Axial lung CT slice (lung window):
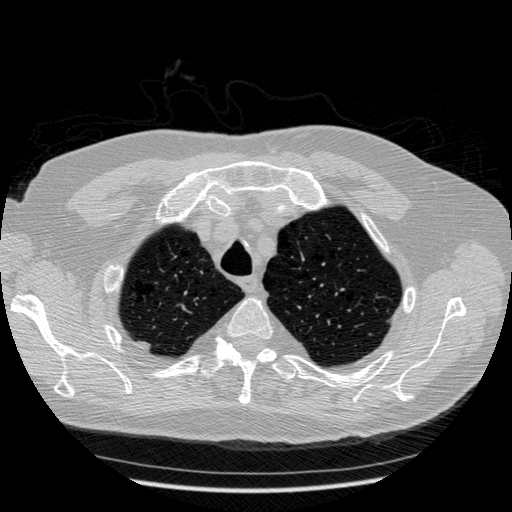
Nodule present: no